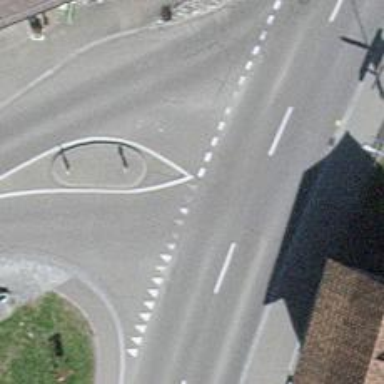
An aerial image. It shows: Secondary road with asphalt surface.